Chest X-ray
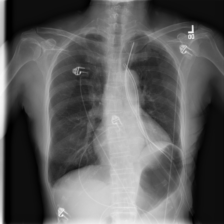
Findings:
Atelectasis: negative
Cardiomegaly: negative
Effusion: negative
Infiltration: negative
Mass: negative
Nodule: negative
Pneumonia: negative
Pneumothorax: negative
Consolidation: negative
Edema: negative
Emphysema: negative
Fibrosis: negative
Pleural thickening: negative
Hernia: negative